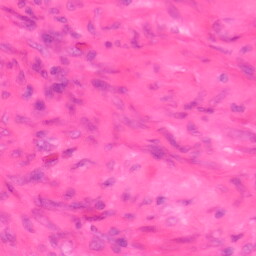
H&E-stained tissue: Colon